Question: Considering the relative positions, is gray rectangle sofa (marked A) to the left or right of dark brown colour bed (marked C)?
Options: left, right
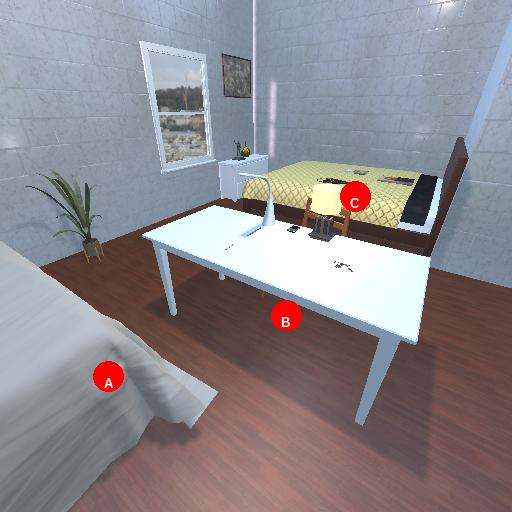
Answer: left